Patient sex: F
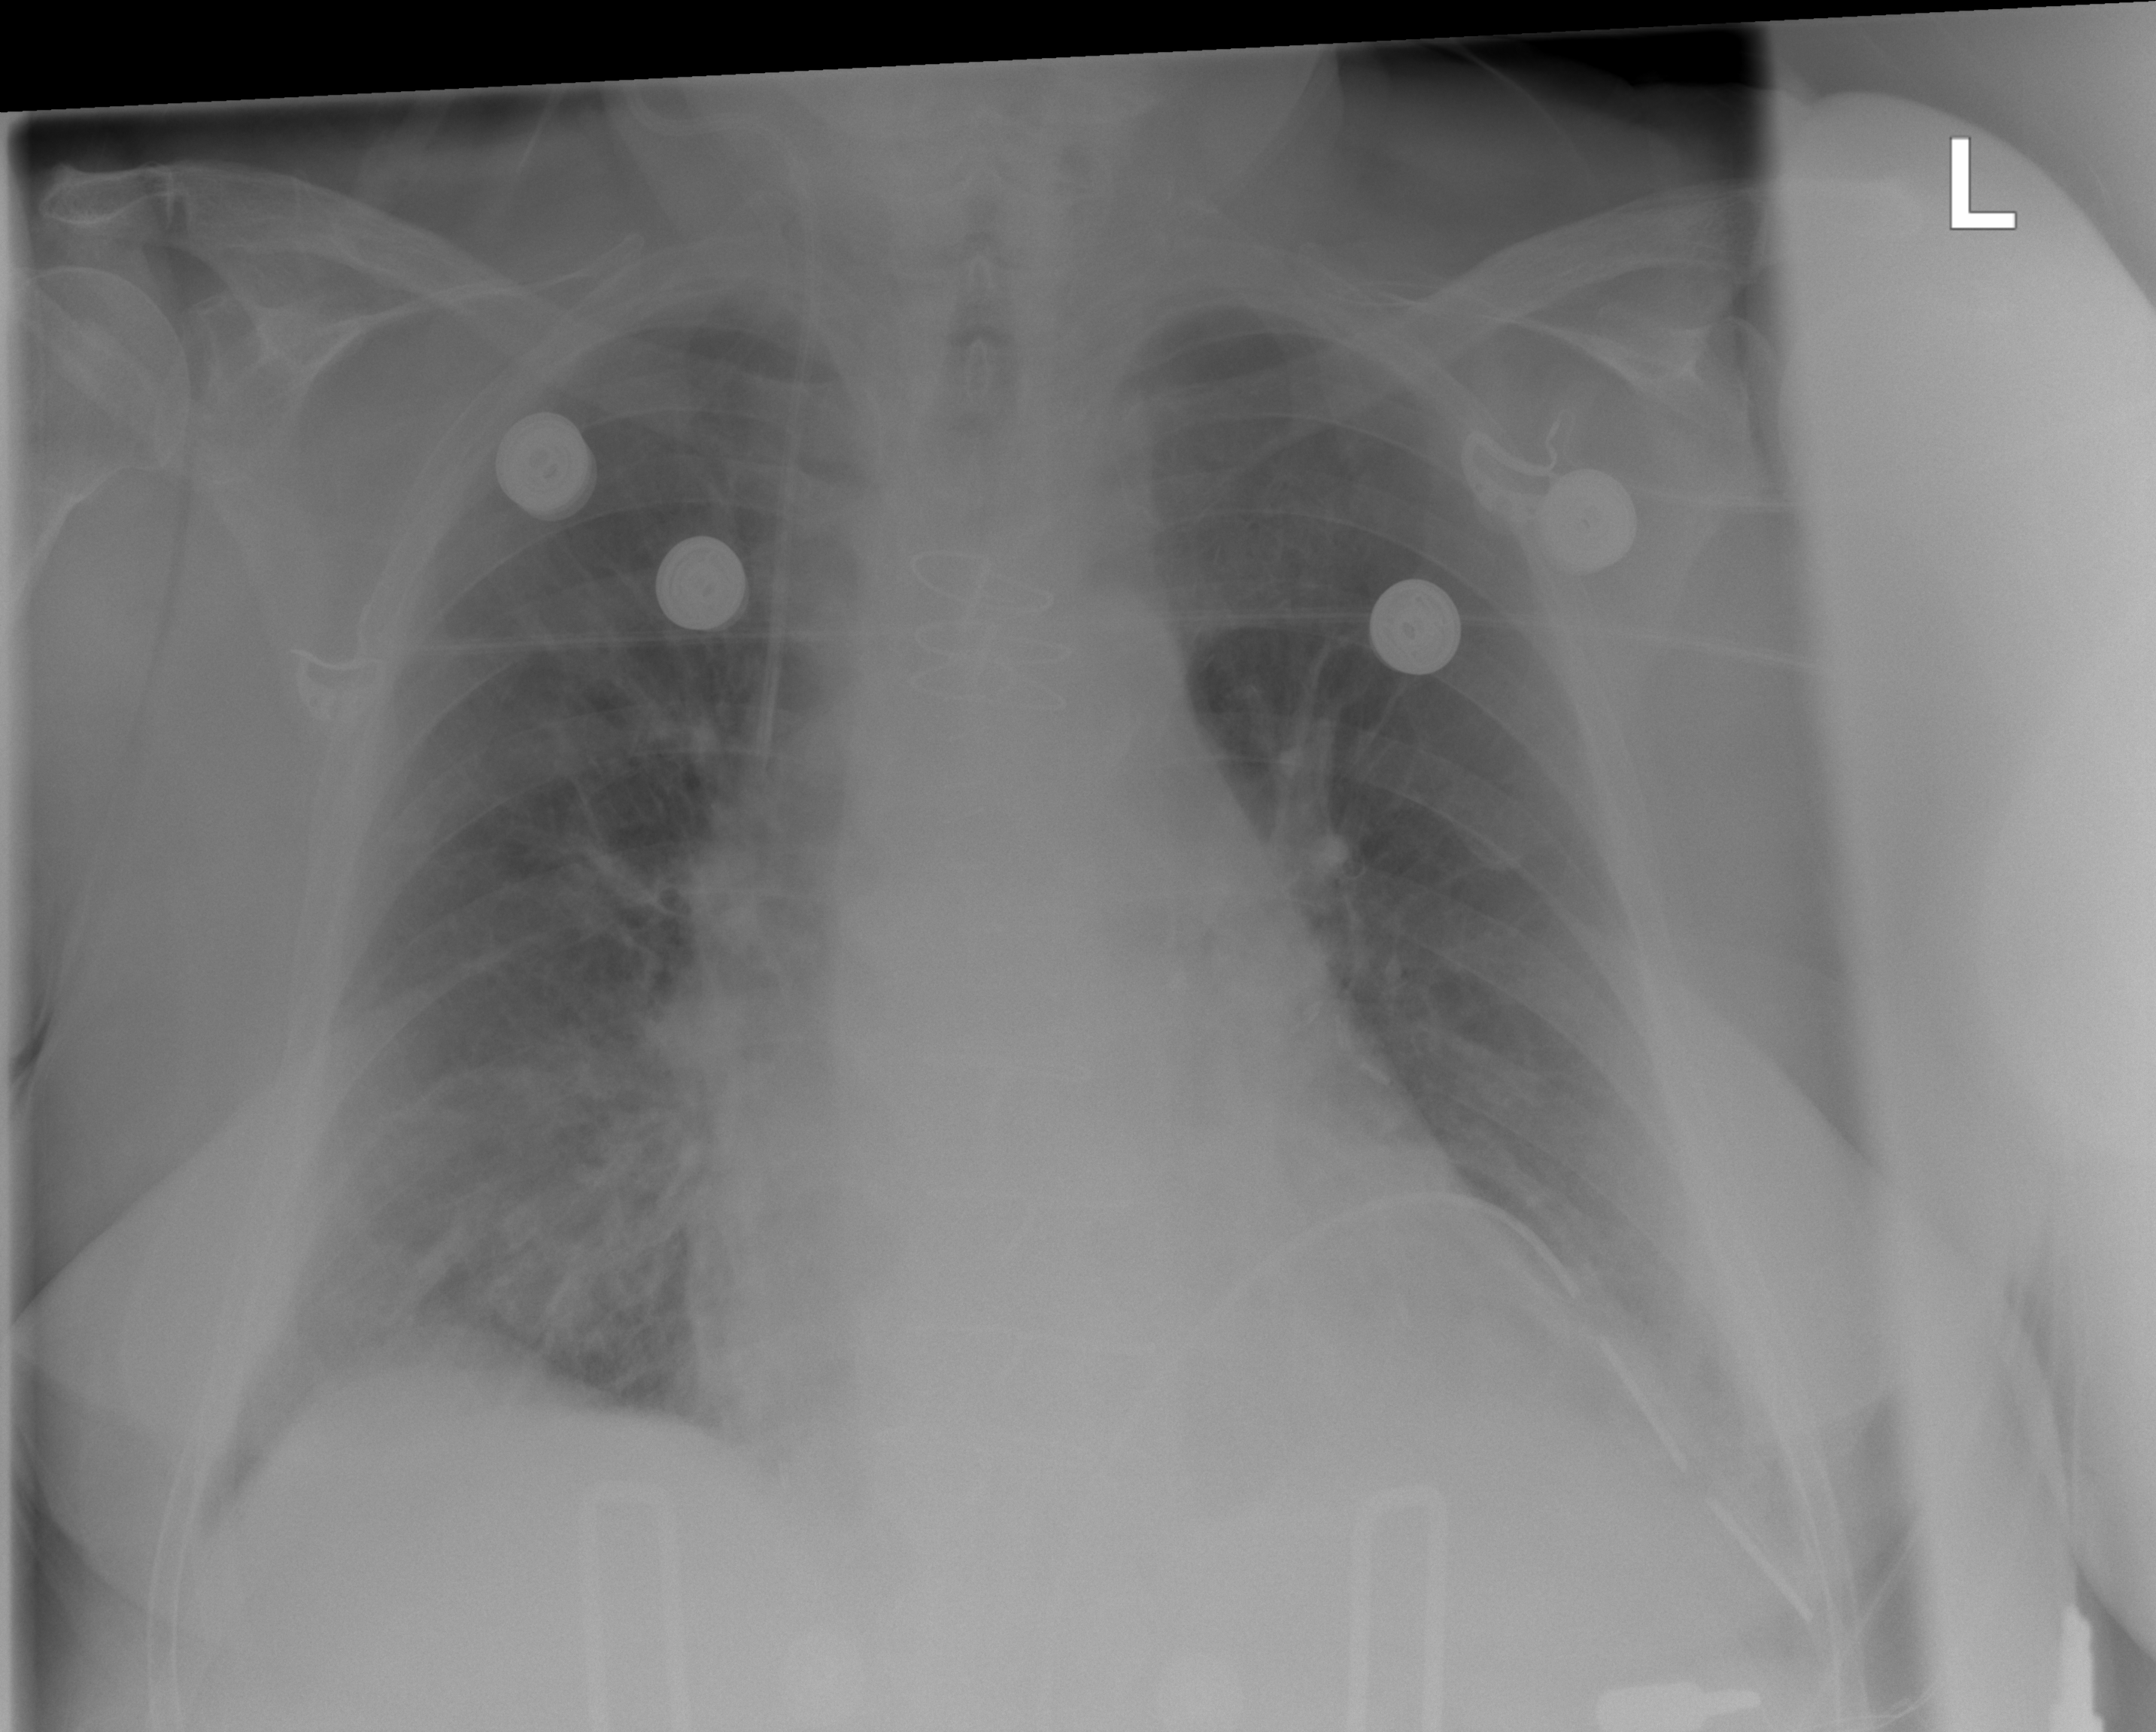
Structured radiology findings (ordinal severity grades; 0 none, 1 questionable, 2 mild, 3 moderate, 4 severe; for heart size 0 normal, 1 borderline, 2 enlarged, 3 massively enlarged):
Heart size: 1
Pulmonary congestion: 0
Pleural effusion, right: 0
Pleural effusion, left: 0
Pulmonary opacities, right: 2
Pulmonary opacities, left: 0
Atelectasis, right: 2
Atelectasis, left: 2